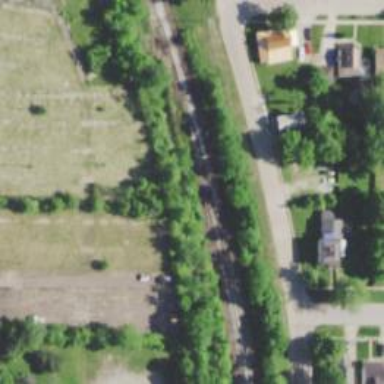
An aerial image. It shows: Abandoned railway.